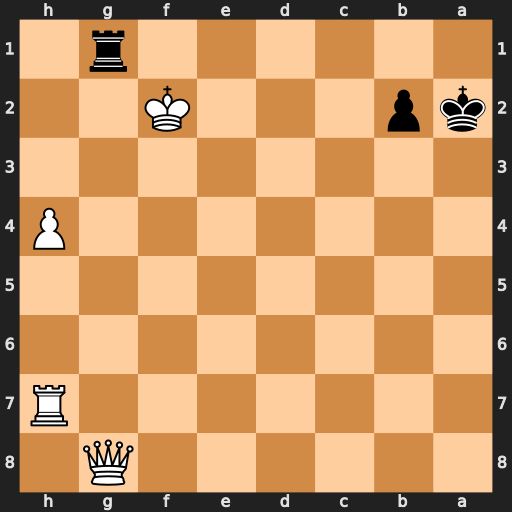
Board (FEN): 6Q1/7R/8/8/7P/8/kp3K2/6r1
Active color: b
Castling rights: -
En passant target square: -
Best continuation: Rxg8 Ra7+ Kb1 Kf3 Rb8